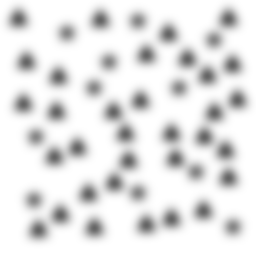
Squares: 0
Triangles: 33
Stars: 11
Total shapes: 44